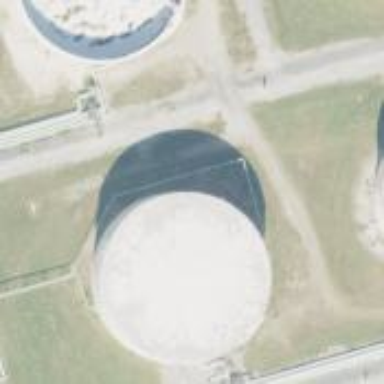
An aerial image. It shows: Storage tank created as man-made structure.